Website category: phone
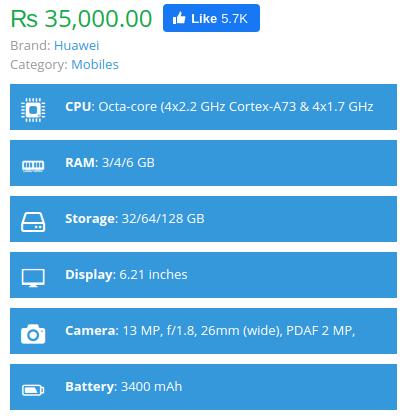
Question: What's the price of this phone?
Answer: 35,000.00

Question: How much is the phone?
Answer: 35,000.00

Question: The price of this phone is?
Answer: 35,000.00

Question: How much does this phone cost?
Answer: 35,000.00

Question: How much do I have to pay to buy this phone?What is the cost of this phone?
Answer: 35,000.00

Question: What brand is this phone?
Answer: Huawei

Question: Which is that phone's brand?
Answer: Huawei

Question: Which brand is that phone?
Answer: Huawei

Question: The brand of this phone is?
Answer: Huawei

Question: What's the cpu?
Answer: Octa-core (4x2.2 GHz Cortex-A73 & 4x1.7 GHz Cortex-A53)

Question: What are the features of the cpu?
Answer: Octa-core (4x2.2 GHz Cortex-A73 & 4x1.7 GHz Cortex-A53)

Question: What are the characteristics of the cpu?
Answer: Octa-core (4x2.2 GHz Cortex-A73 & 4x1.7 GHz Cortex-A53)

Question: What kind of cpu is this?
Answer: Octa-core (4x2.2 GHz Cortex-A73 & 4x1.7 GHz Cortex-A53)

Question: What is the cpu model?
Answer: Octa-core (4x2.2 GHz Cortex-A73 & 4x1.7 GHz Cortex-A53)

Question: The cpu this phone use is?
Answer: Octa-core (4x2.2 GHz Cortex-A73 & 4x1.7 GHz Cortex-A53)

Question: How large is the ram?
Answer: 3/4/6 GB

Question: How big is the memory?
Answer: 3/4/6 GB

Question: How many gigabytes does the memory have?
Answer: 3/4/6 GB

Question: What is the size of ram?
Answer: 3/4/6 GB

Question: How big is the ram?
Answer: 3/4/6 GB

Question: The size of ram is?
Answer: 3/4/6 GB

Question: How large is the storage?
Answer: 32/64/128 GB

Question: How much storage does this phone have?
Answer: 32/64/128 GB

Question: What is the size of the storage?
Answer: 32/64/128 GB

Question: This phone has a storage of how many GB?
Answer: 32/64/128 GB

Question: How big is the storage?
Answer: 32/64/128 GB

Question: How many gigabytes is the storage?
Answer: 32/64/128 GB

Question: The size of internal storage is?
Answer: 32/64/128 GB

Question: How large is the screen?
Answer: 6.21 inches

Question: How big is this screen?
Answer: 6.21 inches

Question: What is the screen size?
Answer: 6.21 inches

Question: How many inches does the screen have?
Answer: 6.21 inches

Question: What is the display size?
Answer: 6.21 inches

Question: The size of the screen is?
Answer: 6.21 inches

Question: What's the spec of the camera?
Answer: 13 MP, f/1.8, 26mm (wide), PDAF 2 MP, f/2.4, depth sensor

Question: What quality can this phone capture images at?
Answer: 13 MP, f/1.8, 26mm (wide), PDAF 2 MP, f/2.4, depth sensor

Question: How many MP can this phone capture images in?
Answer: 13 MP, f/1.8, 26mm (wide), PDAF 2 MP, f/2.4, depth sensor

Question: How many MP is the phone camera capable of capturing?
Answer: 13 MP, f/1.8, 26mm (wide), PDAF 2 MP, f/2.4, depth sensor

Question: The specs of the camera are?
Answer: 13 MP, f/1.8, 26mm (wide), PDAF 2 MP, f/2.4, depth sensor

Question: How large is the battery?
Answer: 3400 mAh

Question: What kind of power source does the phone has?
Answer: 3400 mAh

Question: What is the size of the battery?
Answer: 3400 mAh

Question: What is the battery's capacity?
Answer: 3400 mAh

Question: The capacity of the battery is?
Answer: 3400 mAh